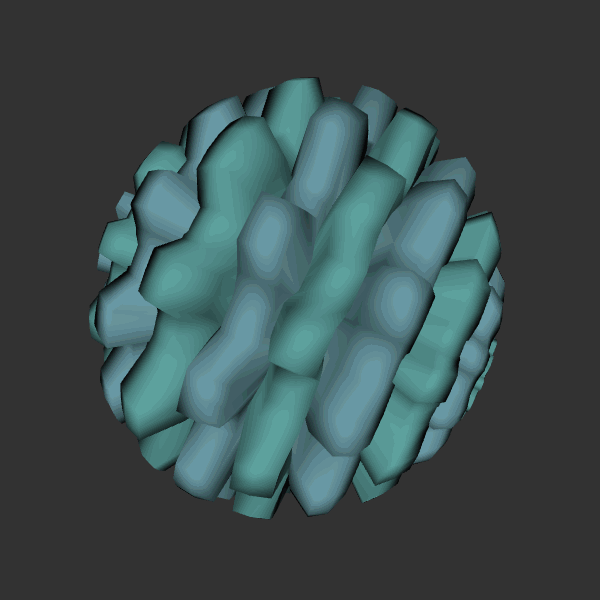
Background: dark